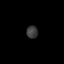
Tissue: lung
Cell type: Others
Senescence score: 0.2287
Nuclear area (px): 141
Mean DAPI intensity: 58.894